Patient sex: M
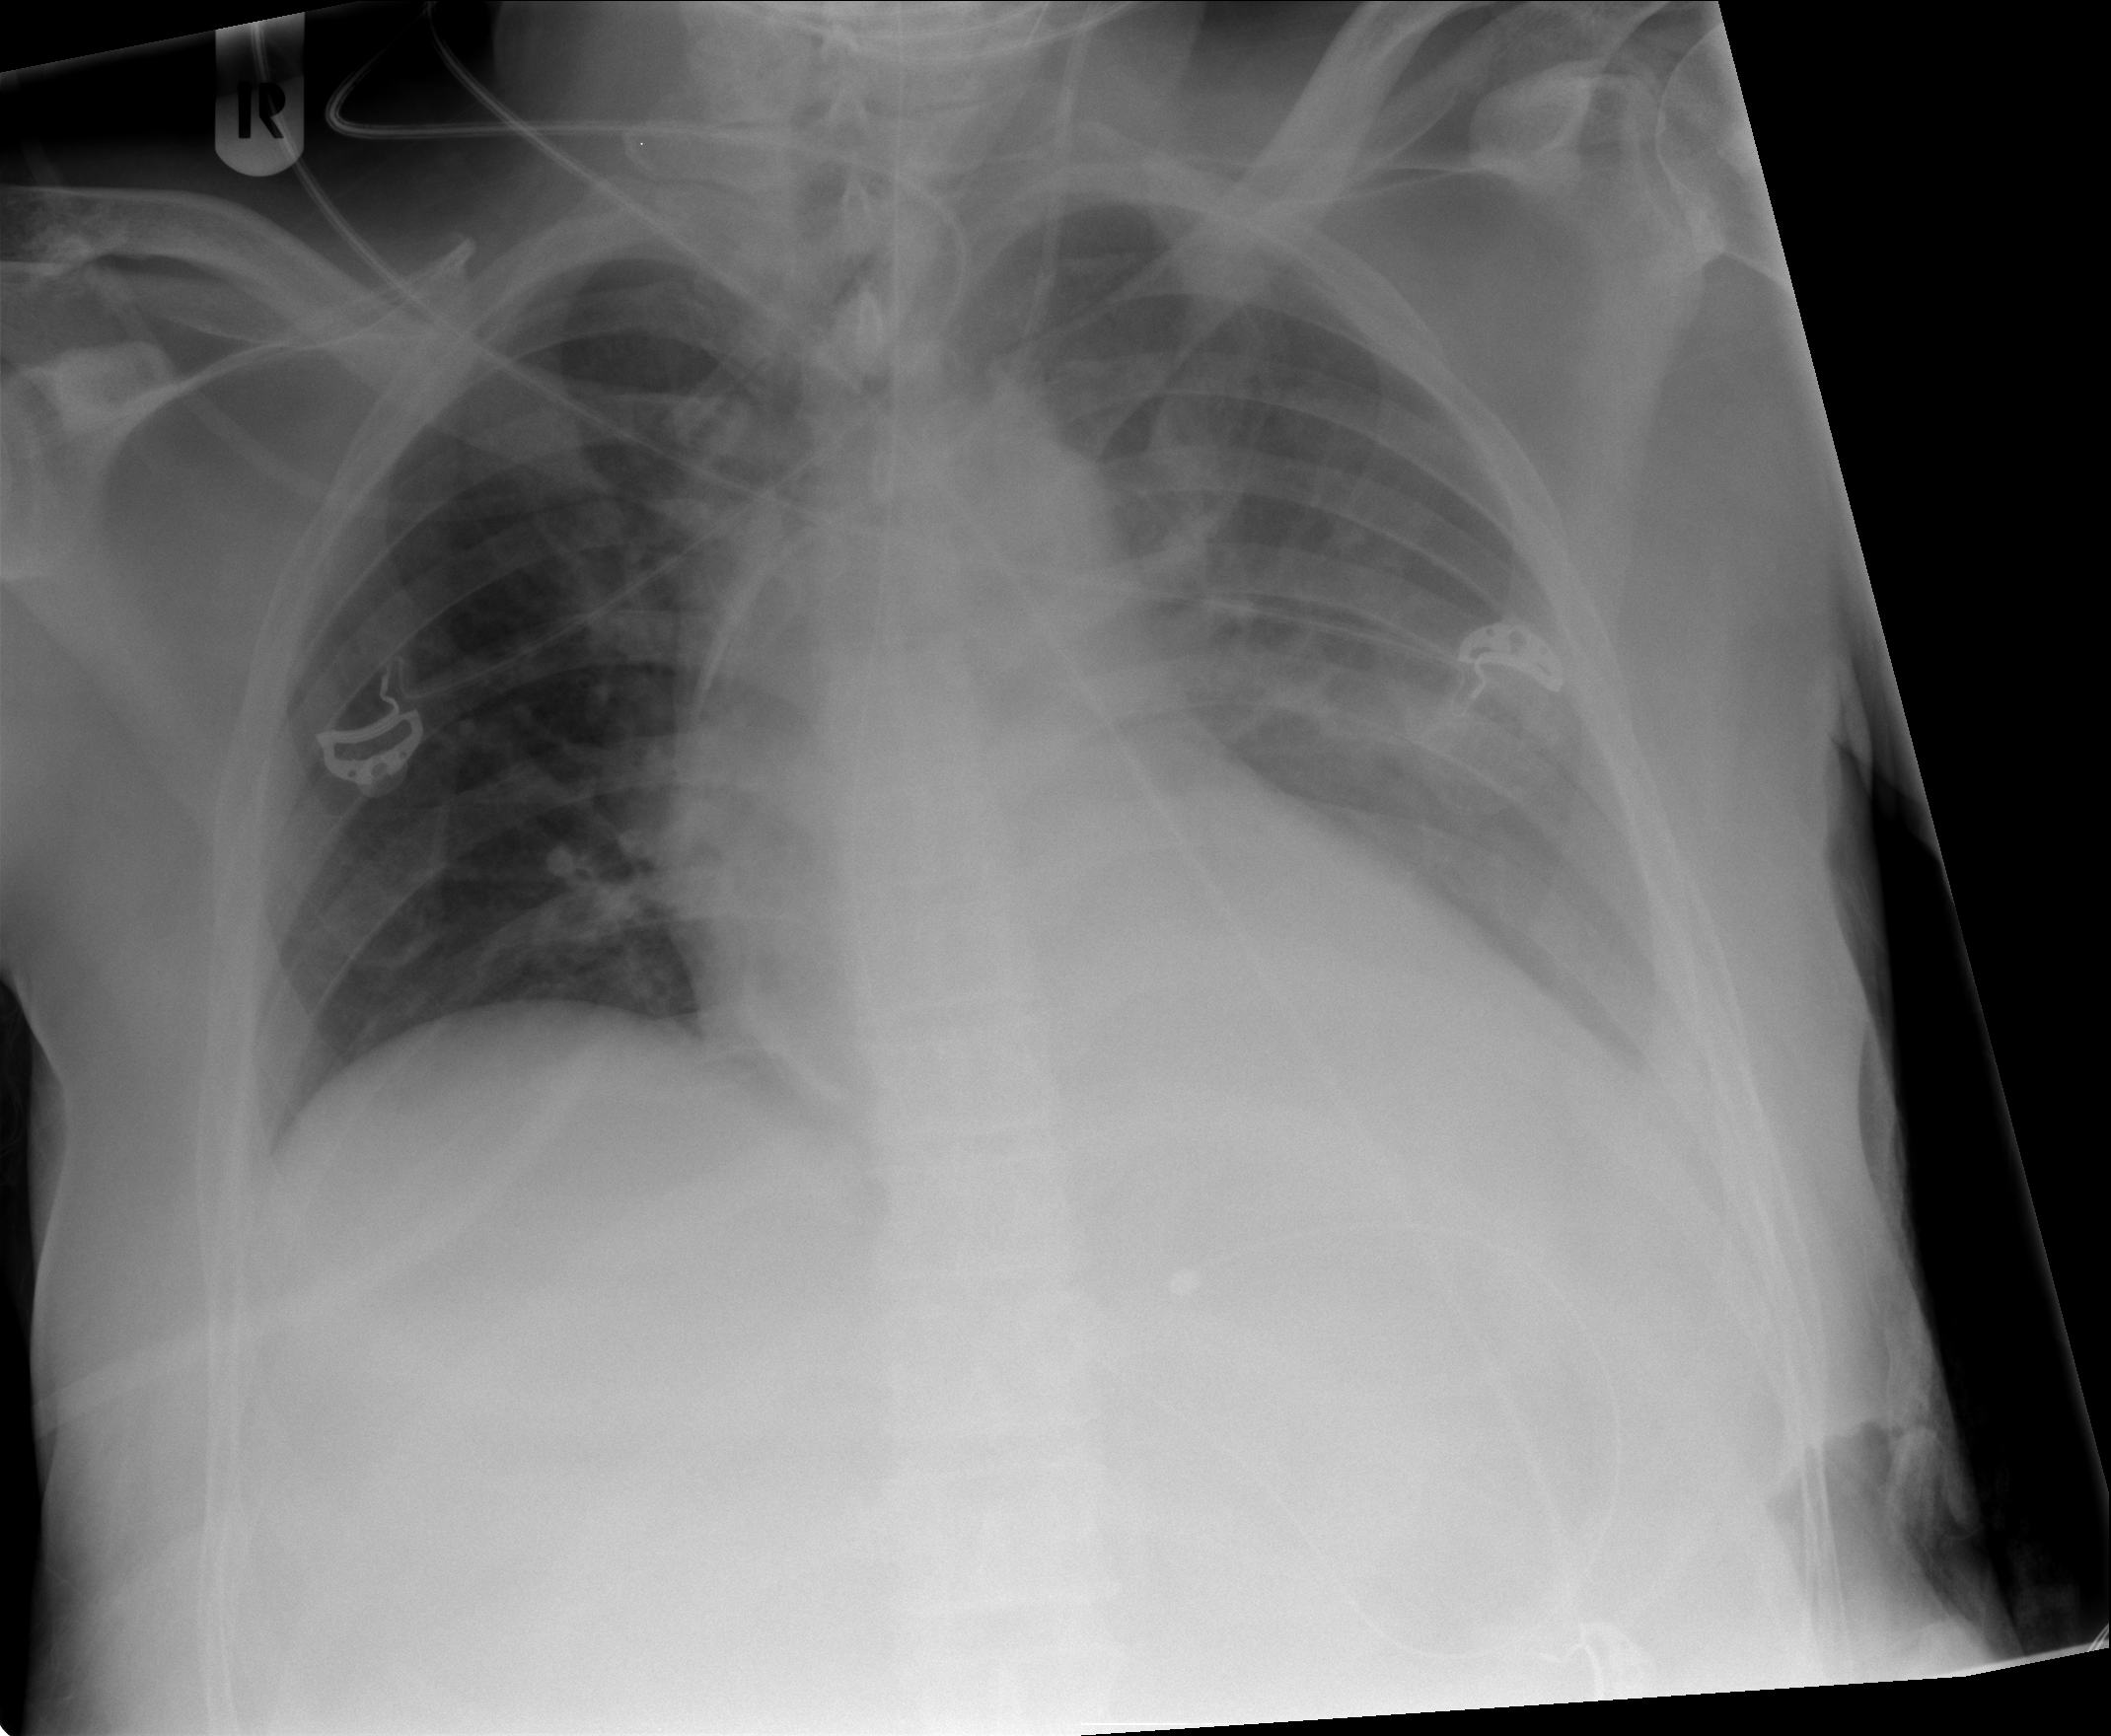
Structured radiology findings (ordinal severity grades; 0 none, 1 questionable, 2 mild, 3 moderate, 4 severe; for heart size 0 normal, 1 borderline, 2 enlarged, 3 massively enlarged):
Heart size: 1
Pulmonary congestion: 0
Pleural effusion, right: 0
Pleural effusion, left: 2
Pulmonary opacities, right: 0
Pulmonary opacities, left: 0
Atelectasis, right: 0
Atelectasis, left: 0